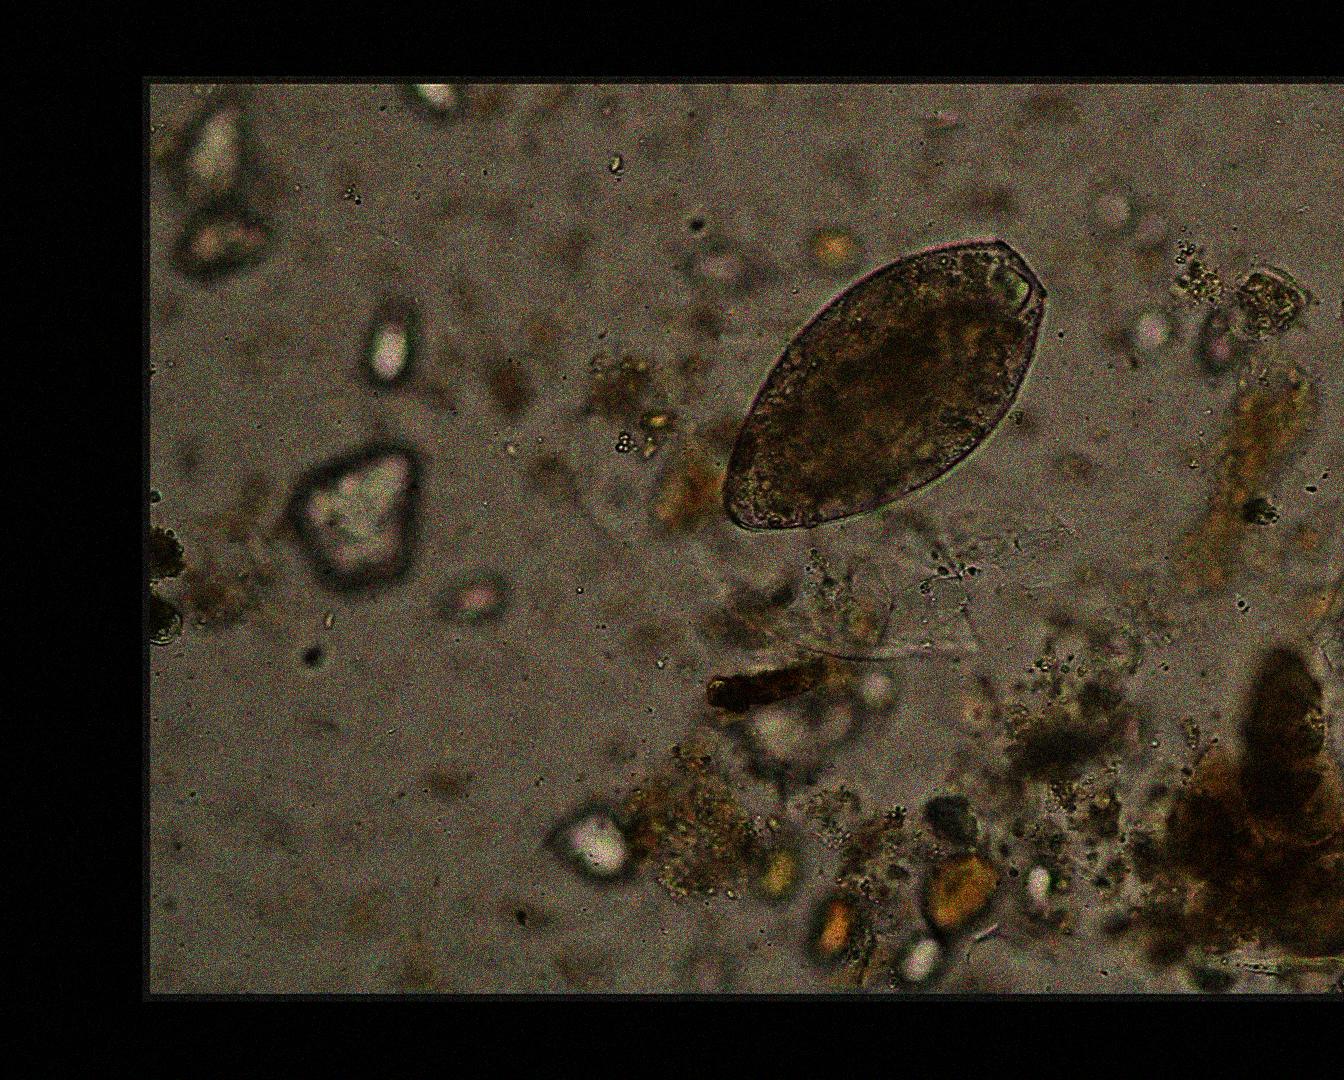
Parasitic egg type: Fasciolopsis buski